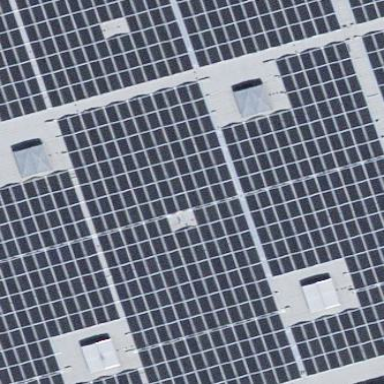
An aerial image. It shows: Solar power generator.